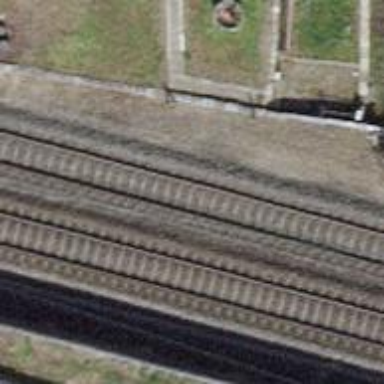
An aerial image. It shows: Single-track railway with electrified contact lines.